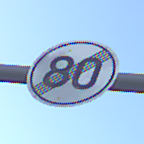
Verkehrszeichen: EndeGeschwindigkeit80
Umgebung: Outdoor, Nature
Tageszeit: Dawn
Wetter: Clear
Licht: Natural
Jahreszeit: NotSpecified
Kontrast: LowContrast